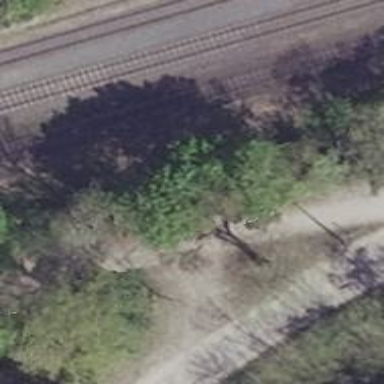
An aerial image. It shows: Abandoned railway siding.